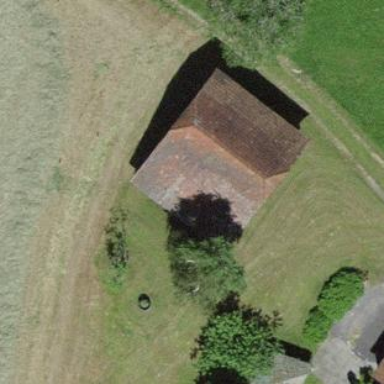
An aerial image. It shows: Barn.